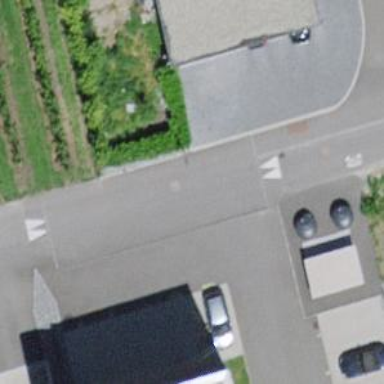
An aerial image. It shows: Parking aisle designated as service road.